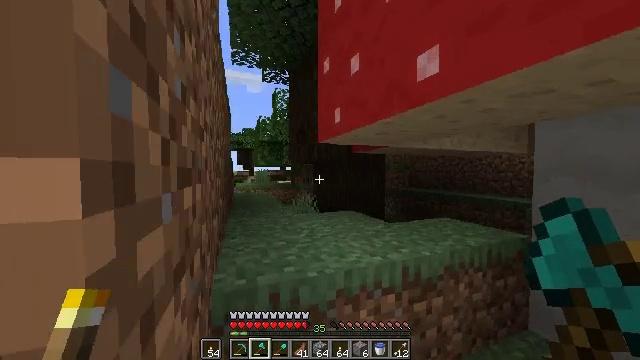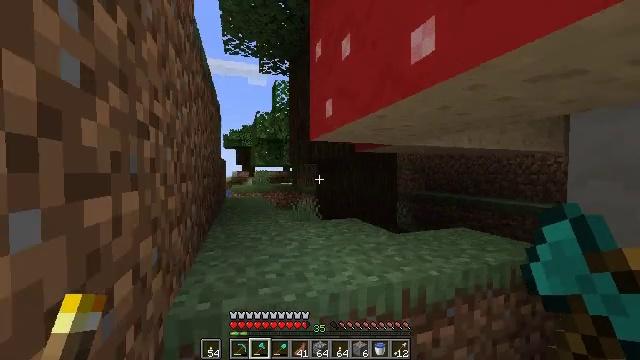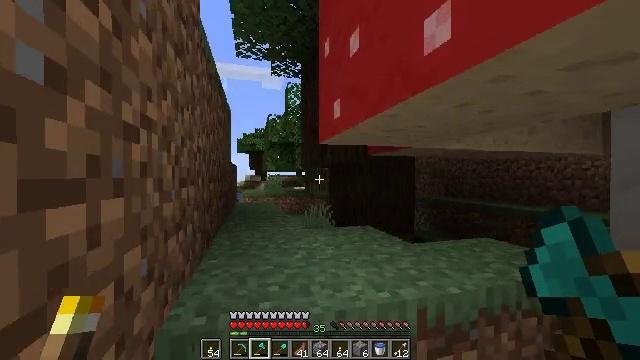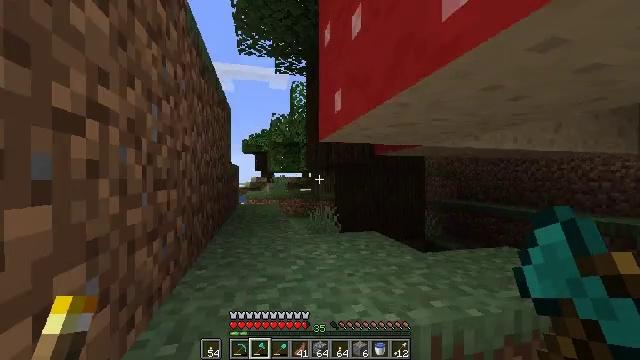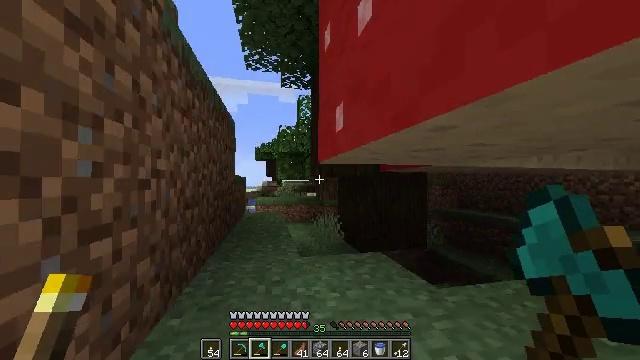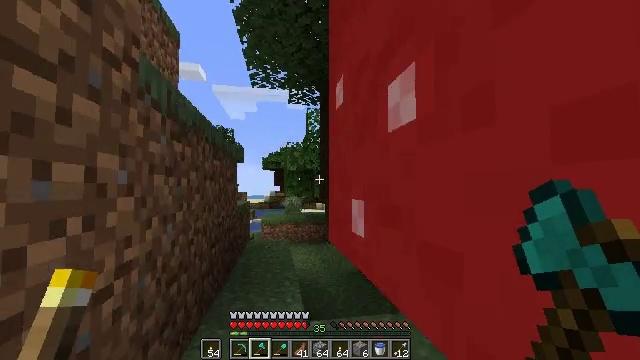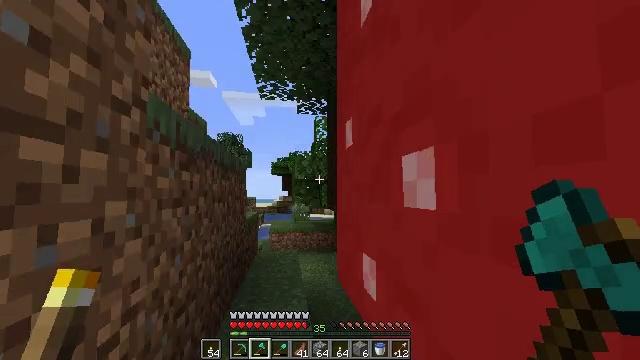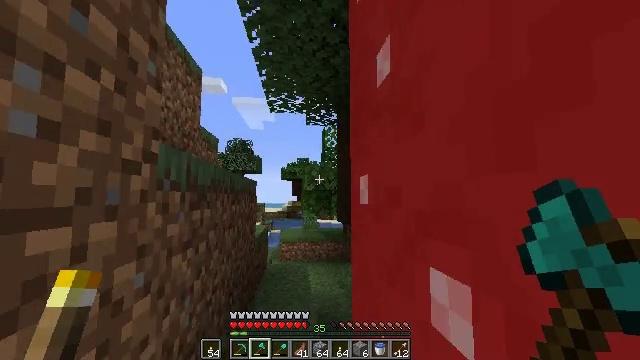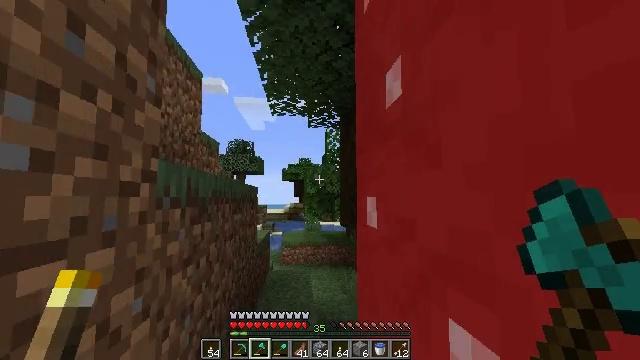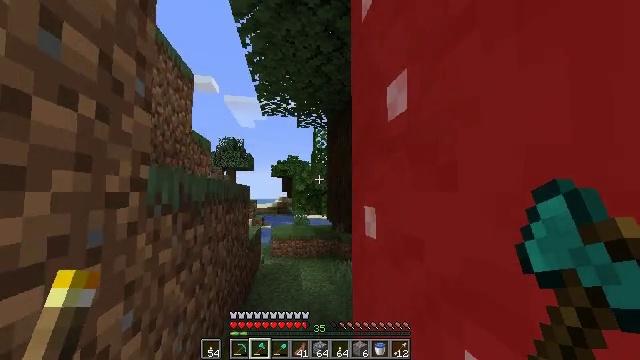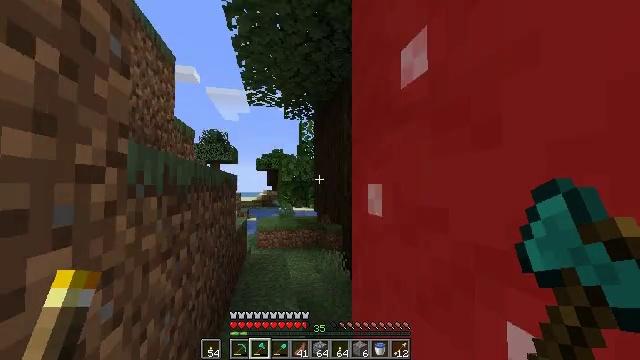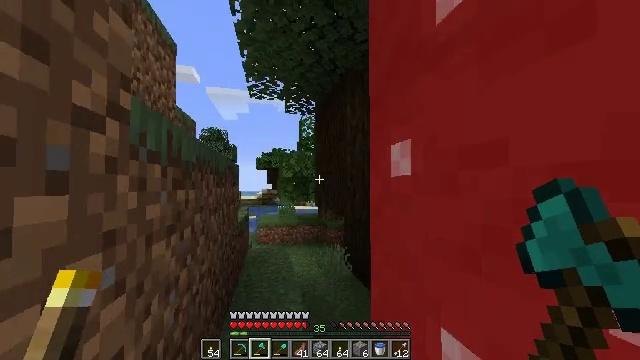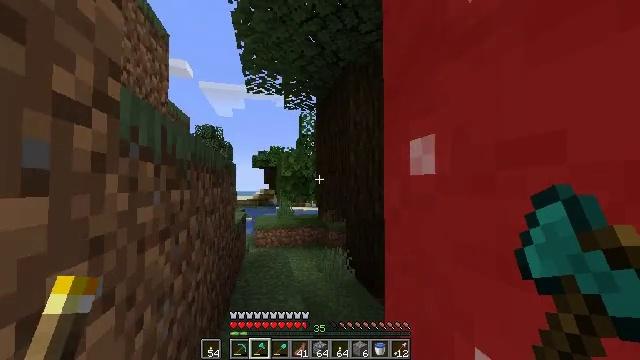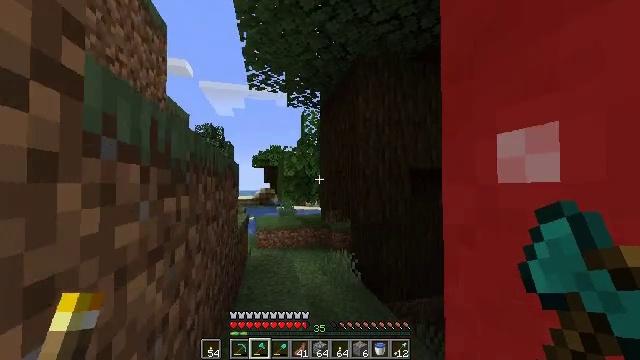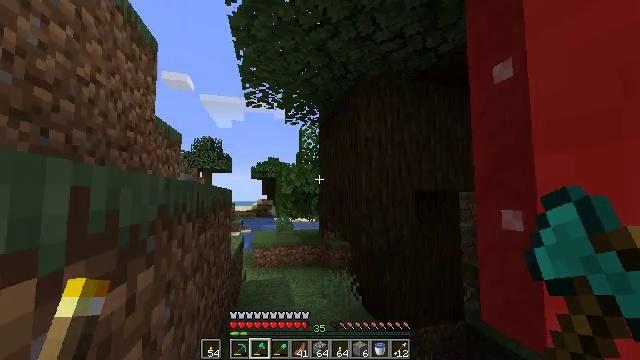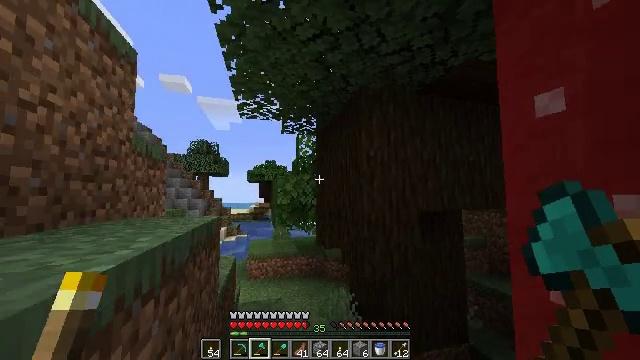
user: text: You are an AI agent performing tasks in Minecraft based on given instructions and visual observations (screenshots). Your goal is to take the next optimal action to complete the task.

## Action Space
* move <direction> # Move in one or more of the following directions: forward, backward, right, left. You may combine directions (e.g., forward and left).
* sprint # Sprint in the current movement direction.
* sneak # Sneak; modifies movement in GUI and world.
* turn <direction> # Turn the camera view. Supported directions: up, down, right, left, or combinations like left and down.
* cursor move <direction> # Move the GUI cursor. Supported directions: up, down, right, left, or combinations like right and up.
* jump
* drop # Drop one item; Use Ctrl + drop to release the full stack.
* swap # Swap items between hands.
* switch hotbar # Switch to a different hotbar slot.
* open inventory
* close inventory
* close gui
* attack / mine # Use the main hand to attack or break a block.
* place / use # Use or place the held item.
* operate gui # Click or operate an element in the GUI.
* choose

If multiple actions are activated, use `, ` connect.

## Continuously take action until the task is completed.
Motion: motion action
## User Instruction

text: Remove oak leaves from branches.
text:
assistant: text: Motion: move forward, sprint, turn left
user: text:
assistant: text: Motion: move forward, sprint, turn left and up
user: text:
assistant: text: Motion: move forward, sprint, turn left
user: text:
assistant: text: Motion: move forward, sprint, turn left, jump
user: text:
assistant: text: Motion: move forward and move left, sprint, turn left and up, jump
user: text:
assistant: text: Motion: move forward and move left, sprint, turn left, jump
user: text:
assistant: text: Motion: move forward and move left, sprint, turn left, jump
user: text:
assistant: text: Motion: move forward and move left, sprint, jump
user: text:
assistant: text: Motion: move forward and move left, sprint, turn right and down, jump
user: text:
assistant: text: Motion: move forward and move left, sprint, turn right and down, jump
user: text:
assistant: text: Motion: move forward and move left, sprint, jump
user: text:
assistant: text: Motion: move forward and move left, sprint, jump
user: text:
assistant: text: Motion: move forward, sprint, jump
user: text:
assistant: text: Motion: move forward, sprint, turn up, jump
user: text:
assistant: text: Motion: move forward, sprint, jump
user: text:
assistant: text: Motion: move forward, sprint, jump
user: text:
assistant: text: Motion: move forward, sprint, jump
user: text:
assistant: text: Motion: move forward, sprint, jump
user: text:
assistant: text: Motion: move forward, sprint, jump
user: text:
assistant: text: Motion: move forward, sprint, jump
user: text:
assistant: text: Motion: move forward, sprint, jump
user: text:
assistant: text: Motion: move forward, sprint, jump
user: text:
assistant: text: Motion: move forward, sprint, jump
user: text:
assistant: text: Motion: move forward, sprint, jump
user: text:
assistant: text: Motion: move forward, sprint, jump
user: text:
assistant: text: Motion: move forward, sprint, jump
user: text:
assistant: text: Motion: move forward, sprint, jump
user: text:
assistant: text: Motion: move forward and move left, sprint, jump
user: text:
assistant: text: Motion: move forward and move left, sprint, jump
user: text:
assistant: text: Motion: move forward and move left, sprint, jump